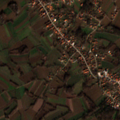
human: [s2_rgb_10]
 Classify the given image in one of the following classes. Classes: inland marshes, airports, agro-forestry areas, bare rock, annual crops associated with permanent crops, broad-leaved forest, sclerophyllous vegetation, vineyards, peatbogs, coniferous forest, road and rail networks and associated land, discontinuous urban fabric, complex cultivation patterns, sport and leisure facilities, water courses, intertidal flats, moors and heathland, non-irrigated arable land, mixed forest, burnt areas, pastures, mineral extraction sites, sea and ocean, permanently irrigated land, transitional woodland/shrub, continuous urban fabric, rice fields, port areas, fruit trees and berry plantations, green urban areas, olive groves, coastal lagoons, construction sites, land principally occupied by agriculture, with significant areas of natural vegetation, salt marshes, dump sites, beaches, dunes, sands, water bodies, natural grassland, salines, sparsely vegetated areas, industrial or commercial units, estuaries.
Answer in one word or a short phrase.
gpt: discontinuous urban fabric, non-irrigated arable land, land principally occupied by agriculture, with significant areas of natural vegetation